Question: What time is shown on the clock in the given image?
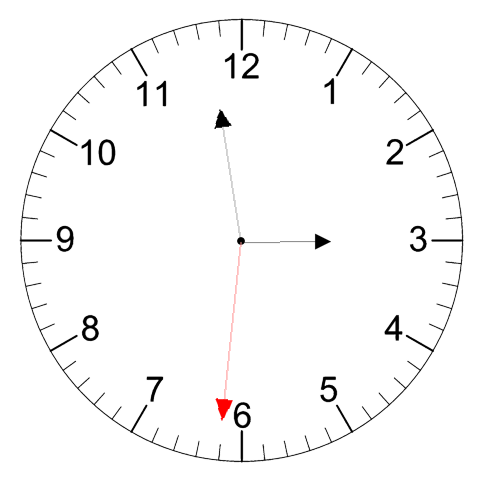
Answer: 02:58:31